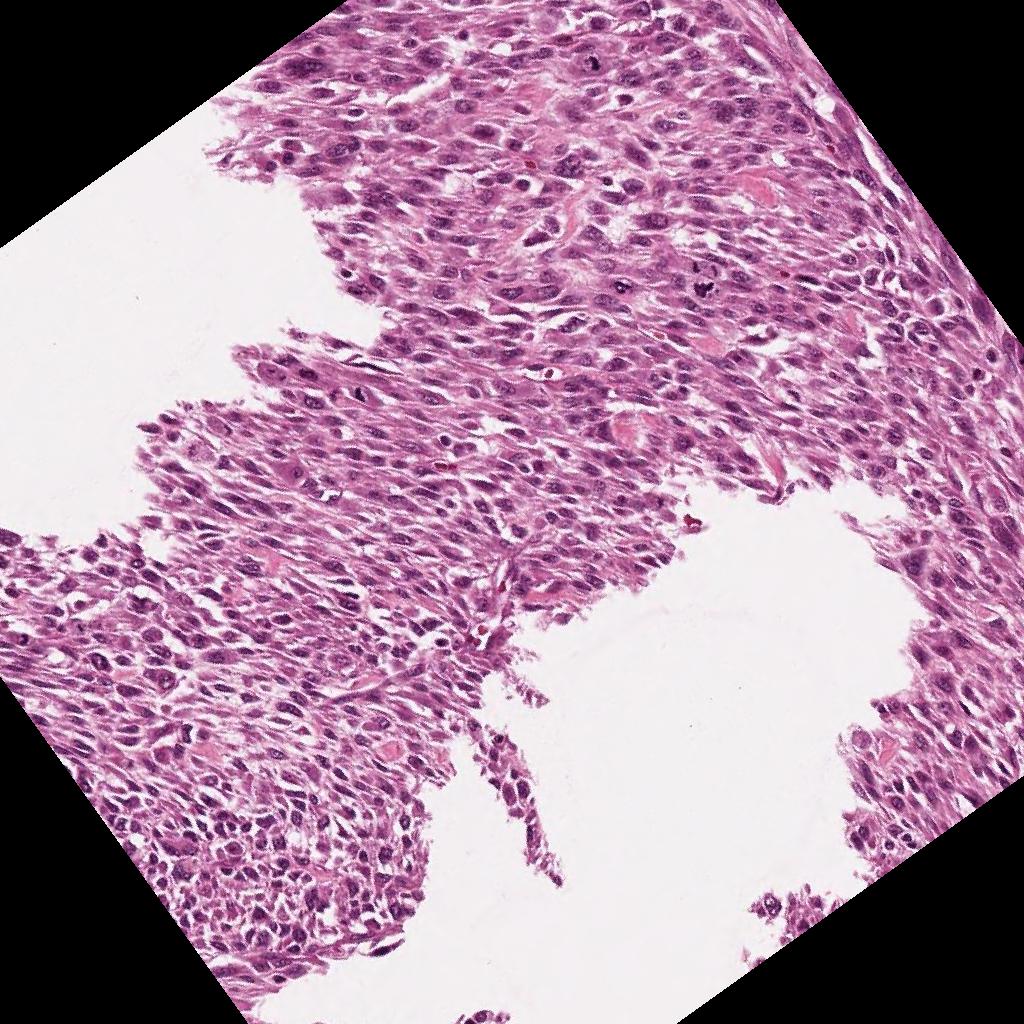
Label: Viable